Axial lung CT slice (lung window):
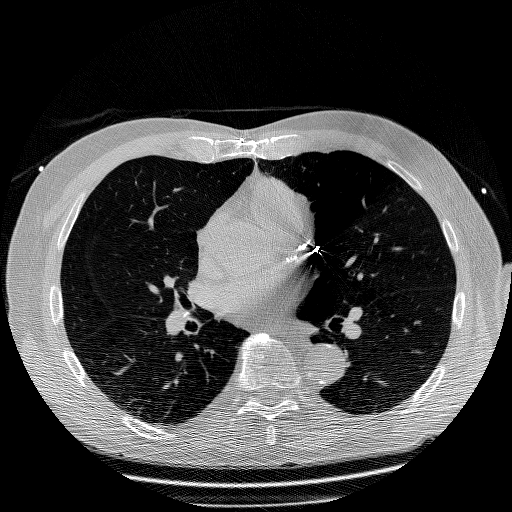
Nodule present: no